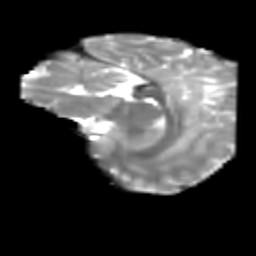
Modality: T2w
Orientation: sagittal
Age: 7
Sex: female
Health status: healthy